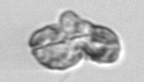
Label: Karenia